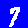
Digit: 7